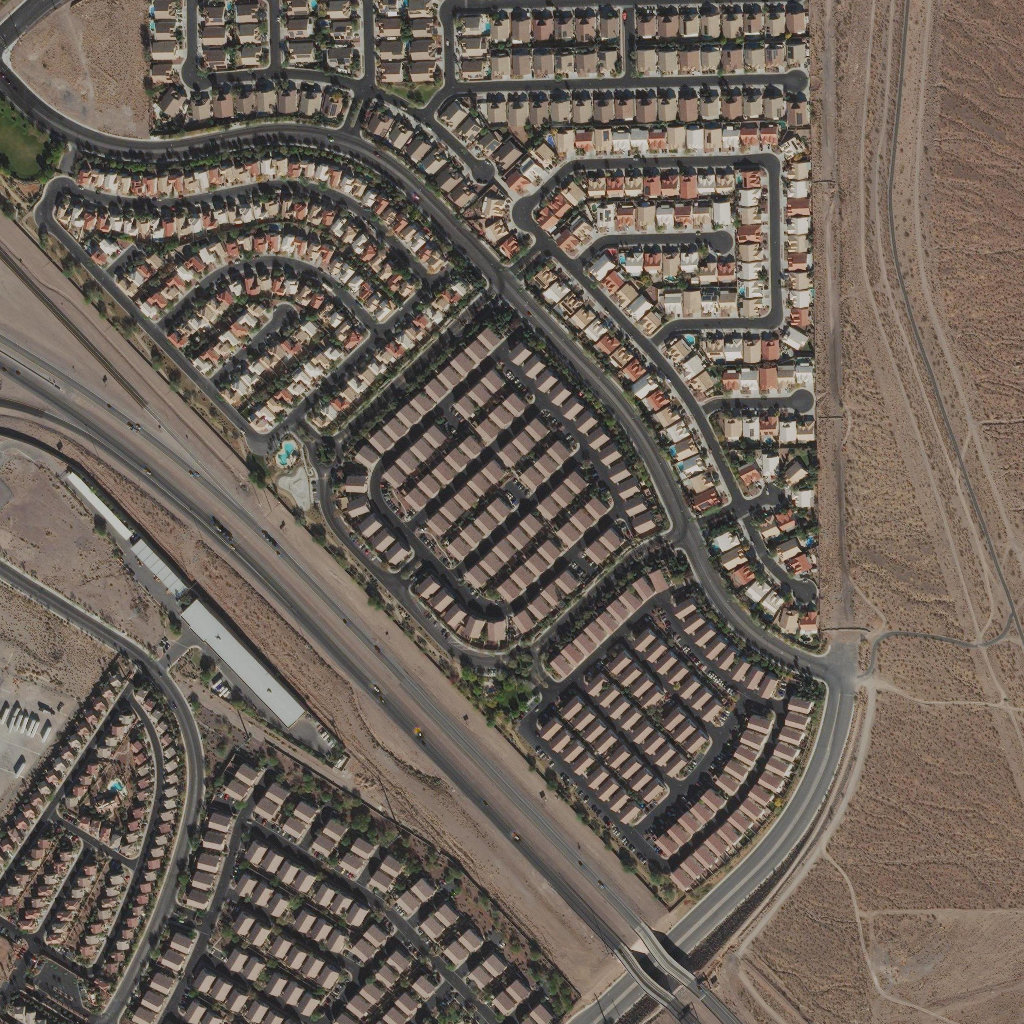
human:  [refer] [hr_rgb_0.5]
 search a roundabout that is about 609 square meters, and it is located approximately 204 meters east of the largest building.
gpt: <box>[[49, 63, 52, 66, 0]]</box>

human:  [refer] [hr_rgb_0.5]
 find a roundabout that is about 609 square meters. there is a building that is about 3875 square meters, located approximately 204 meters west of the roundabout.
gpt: <box>[[49, 63, 52, 66, 0]]</box>